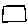
Label: square